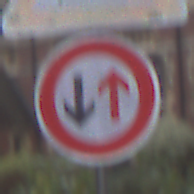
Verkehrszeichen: VorrangDesGegenverkehrs
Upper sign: Arbeitsstelle
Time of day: Midday
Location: Outdoor (Urban)
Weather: Overcast
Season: NotSpecified
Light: Natural